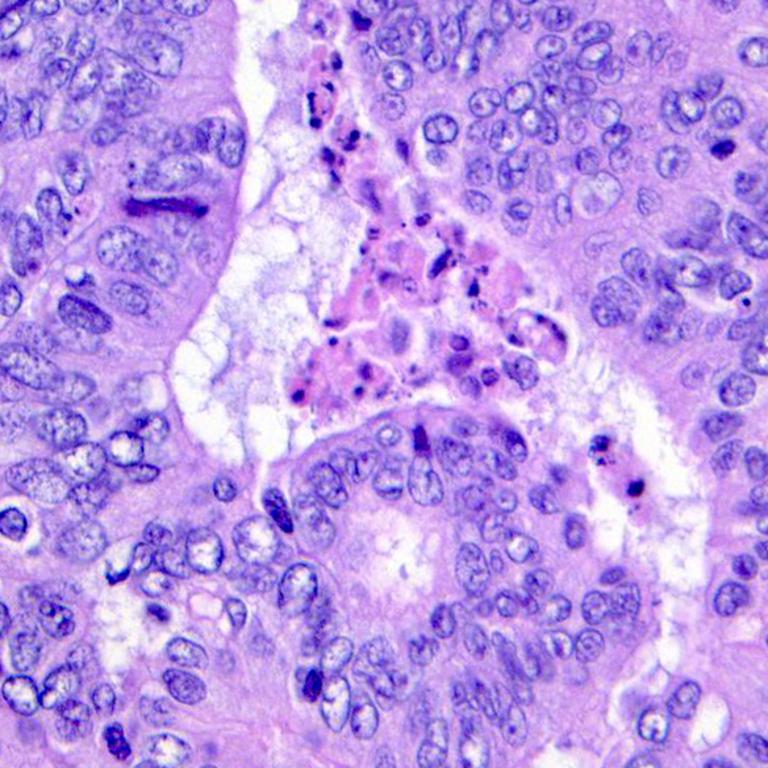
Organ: colon
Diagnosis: adenocarcinomas